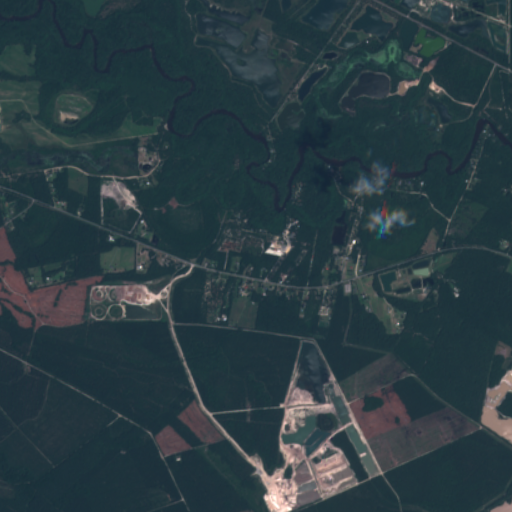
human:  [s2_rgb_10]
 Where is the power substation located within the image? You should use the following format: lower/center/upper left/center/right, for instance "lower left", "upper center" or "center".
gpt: The power substation is located in the center right of the image.
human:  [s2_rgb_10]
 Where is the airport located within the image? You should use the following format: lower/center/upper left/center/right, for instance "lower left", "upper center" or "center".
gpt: There is no airport in the image.